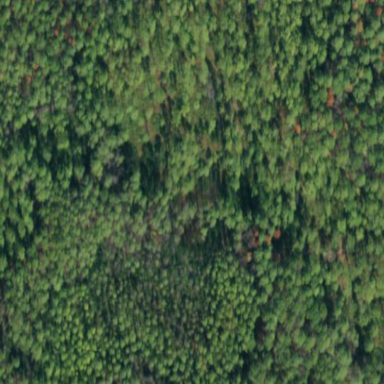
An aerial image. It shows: Woodland with needle-leaved trees.